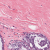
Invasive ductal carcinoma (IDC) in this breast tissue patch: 0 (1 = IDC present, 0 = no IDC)